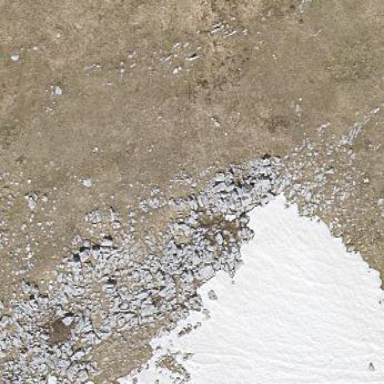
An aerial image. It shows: Landscape of bare rock.